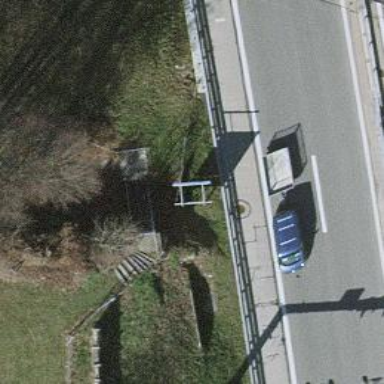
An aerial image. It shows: Metal steps along the road.